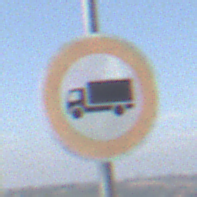
Verkehrszeichen: VerbotFuerKraftfahrzeugeUeberDreiKommaFuenfTonnen
Umgebung: Outdoor, Nature
Tageszeit: Midday
Wetter: PartlyCloudy
Licht: Natural
Jahreszeit: NotSpecified
Kontrast: HighContrast